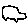
Label: car